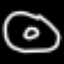
Label: donut